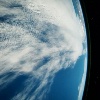
Label: cloud